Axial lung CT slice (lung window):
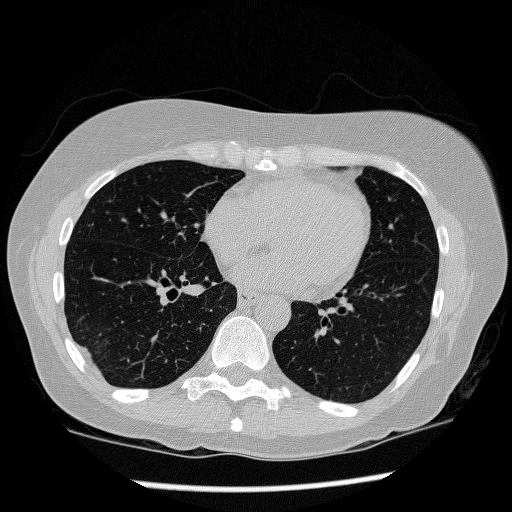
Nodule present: no